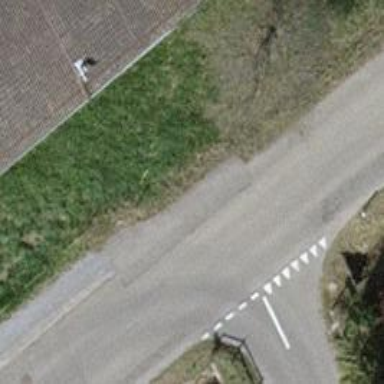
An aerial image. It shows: Tertiary road with asphalt surface. There is lane for cyclists on both sides of the road.